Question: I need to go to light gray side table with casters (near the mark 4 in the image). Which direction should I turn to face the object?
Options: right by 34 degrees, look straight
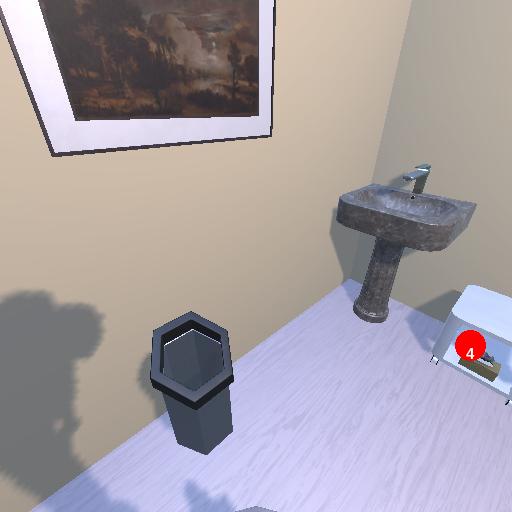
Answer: right by 34 degrees